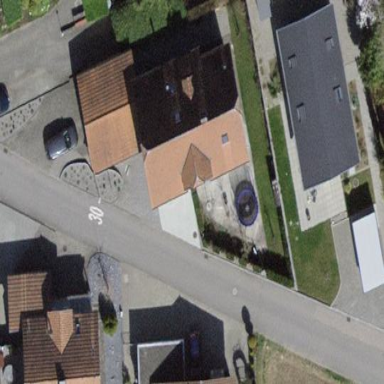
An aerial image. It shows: Detached building with half-hipped roof shape.